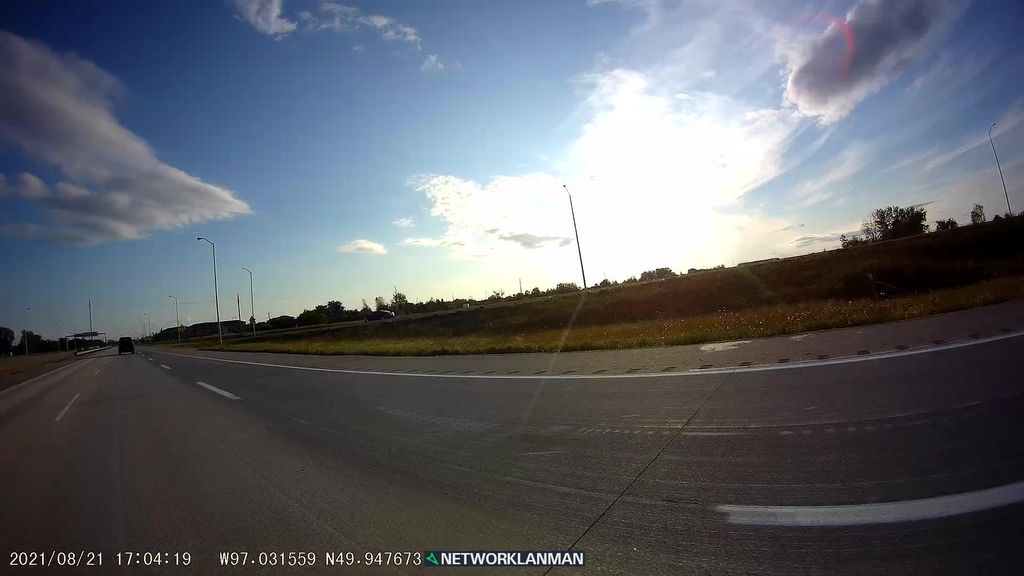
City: winnipeg